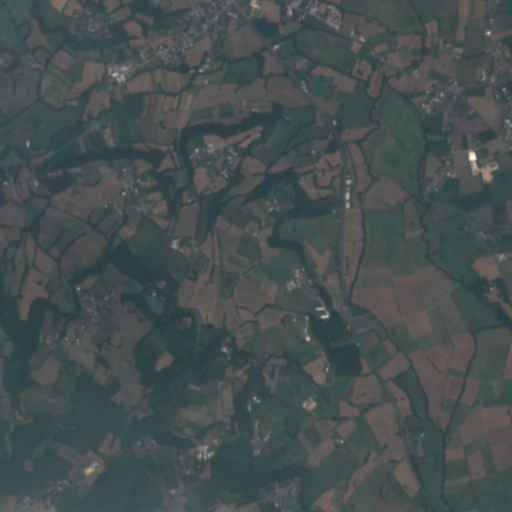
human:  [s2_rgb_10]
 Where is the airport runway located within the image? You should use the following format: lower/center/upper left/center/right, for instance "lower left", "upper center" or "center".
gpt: The airport runway is located in the lower right of the image.
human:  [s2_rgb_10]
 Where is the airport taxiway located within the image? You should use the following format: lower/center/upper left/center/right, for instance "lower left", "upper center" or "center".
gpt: The airport taxiway is located in the lower right of the image.
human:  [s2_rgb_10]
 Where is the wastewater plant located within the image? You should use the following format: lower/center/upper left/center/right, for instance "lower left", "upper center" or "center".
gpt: The wastewater plant is located in the upper center of the image.
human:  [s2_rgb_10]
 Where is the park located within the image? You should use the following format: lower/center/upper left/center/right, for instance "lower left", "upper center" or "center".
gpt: There is no park in the image.